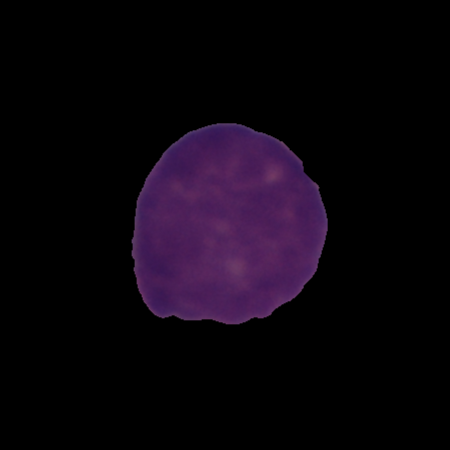
Label: cancer